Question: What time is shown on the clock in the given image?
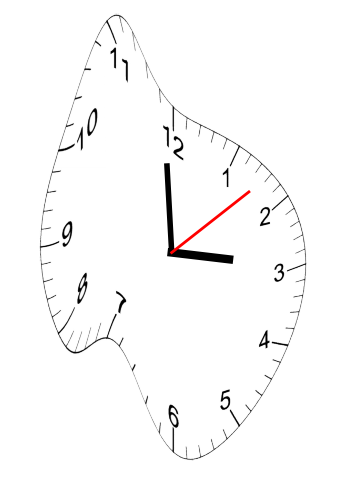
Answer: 02:59:08